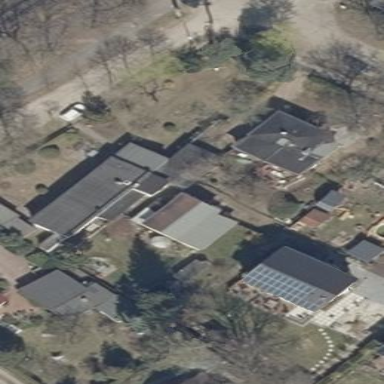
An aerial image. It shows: Detached building with skillion roof shape.